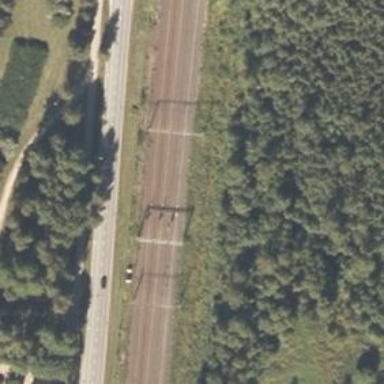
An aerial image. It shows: Railway with continuous electrified contact lines.